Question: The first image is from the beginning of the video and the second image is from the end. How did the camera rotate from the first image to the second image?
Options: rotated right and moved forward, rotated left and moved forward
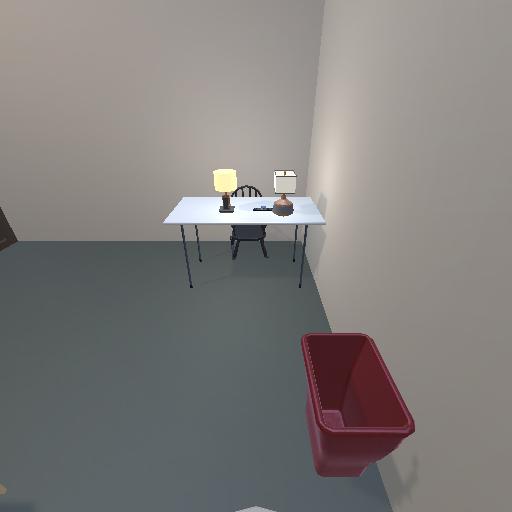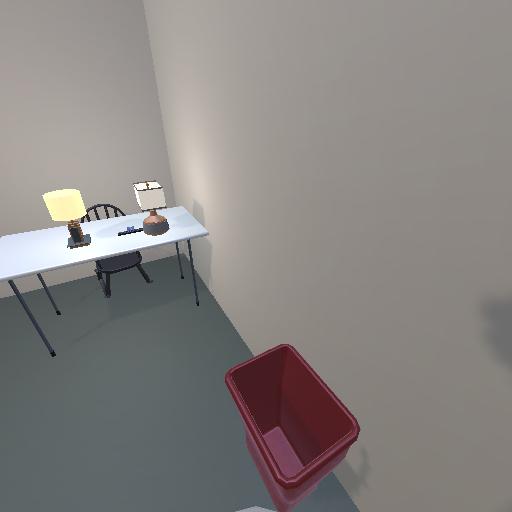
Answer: rotated right and moved forward